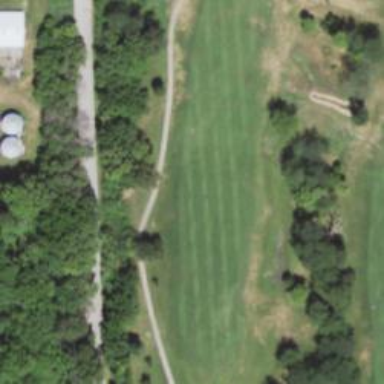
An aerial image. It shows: Pathway for golfing.